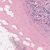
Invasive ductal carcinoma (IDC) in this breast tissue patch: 1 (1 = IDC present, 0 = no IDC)